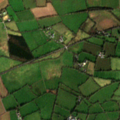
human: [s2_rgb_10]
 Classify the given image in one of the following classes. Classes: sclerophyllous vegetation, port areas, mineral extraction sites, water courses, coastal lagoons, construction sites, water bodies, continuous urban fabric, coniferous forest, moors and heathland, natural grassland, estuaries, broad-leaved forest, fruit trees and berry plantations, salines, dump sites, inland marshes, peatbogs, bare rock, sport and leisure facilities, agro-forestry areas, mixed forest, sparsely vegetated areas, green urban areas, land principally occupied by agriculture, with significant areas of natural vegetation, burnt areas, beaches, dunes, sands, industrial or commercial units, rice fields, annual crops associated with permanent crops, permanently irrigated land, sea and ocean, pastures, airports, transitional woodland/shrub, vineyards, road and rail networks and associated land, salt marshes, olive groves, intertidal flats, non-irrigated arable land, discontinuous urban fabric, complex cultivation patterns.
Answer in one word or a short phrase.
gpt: non-irrigated arable land, pastures